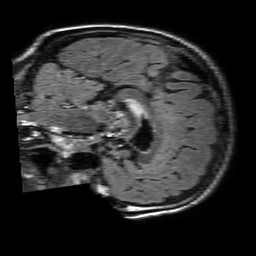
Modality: FLAIR
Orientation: sagittal
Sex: female
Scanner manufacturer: philips
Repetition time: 11 s
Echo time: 0.125 s